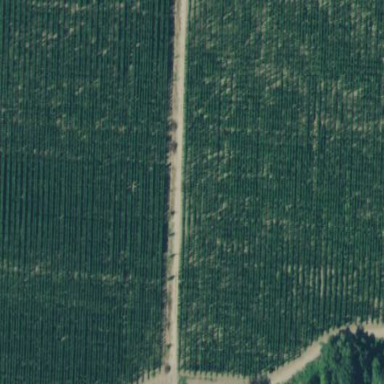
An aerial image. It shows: Orchard.